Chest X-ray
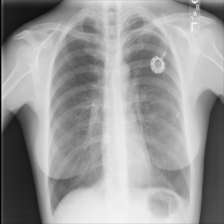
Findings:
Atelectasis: negative
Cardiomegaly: negative
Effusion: negative
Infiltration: negative
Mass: negative
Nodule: negative
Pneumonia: negative
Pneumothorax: negative
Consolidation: negative
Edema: negative
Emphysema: negative
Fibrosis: positive
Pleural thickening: negative
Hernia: negative